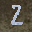
Label: 2